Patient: sex M, age 57
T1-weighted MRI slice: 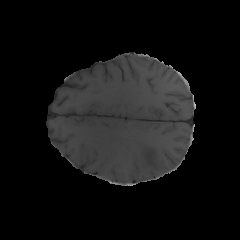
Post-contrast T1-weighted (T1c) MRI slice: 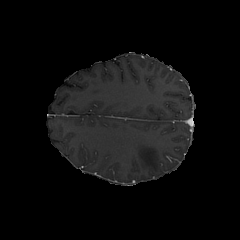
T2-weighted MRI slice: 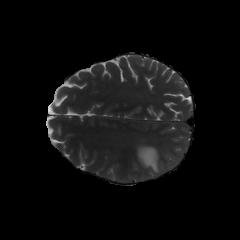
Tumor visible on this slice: yes
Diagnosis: Glioblastoma, IDH-wildtype
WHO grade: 4